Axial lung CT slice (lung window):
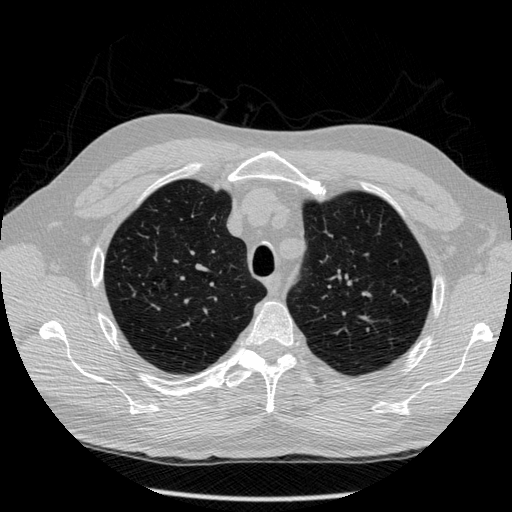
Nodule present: no